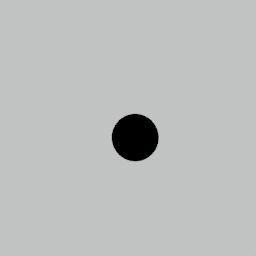
Label: nature